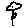
Label: flower